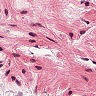
Metastatic tissue present: no